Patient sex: F
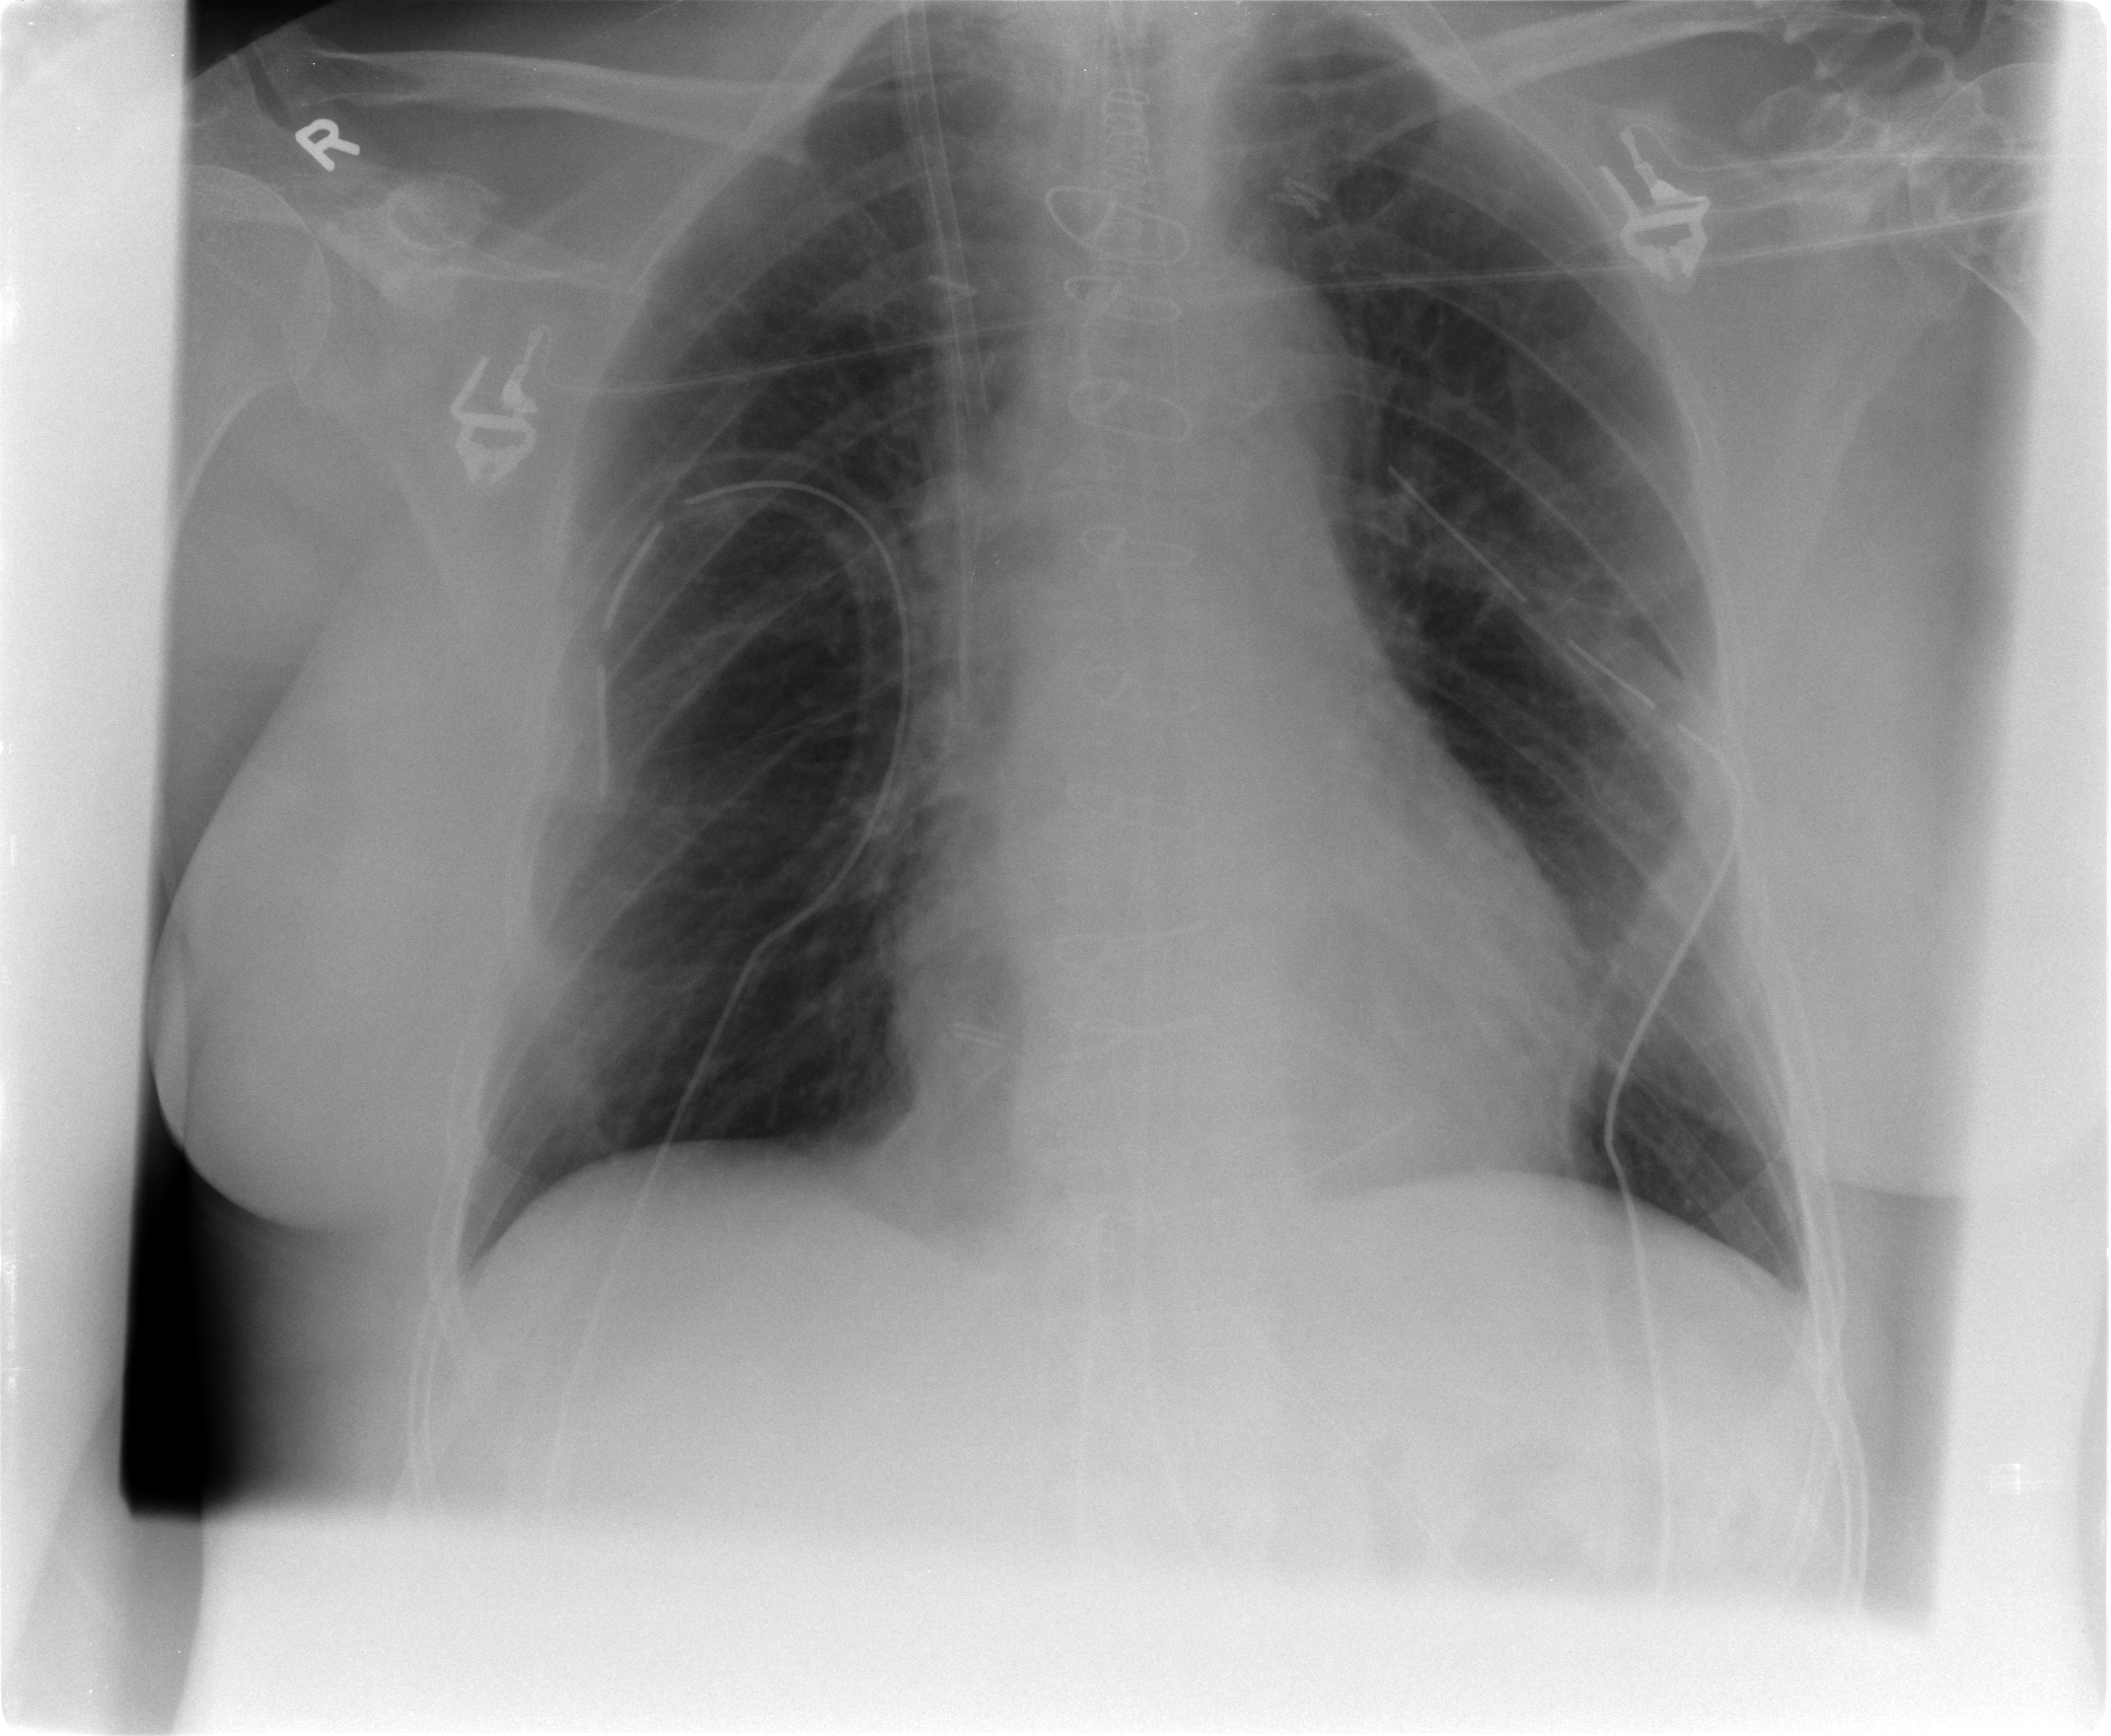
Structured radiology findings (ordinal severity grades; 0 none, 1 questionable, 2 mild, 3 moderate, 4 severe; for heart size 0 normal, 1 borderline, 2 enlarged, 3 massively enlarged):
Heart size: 0
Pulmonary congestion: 0
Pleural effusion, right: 0
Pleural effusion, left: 0
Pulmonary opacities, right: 0
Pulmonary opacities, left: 0
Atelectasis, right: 0
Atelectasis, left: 1